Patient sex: F
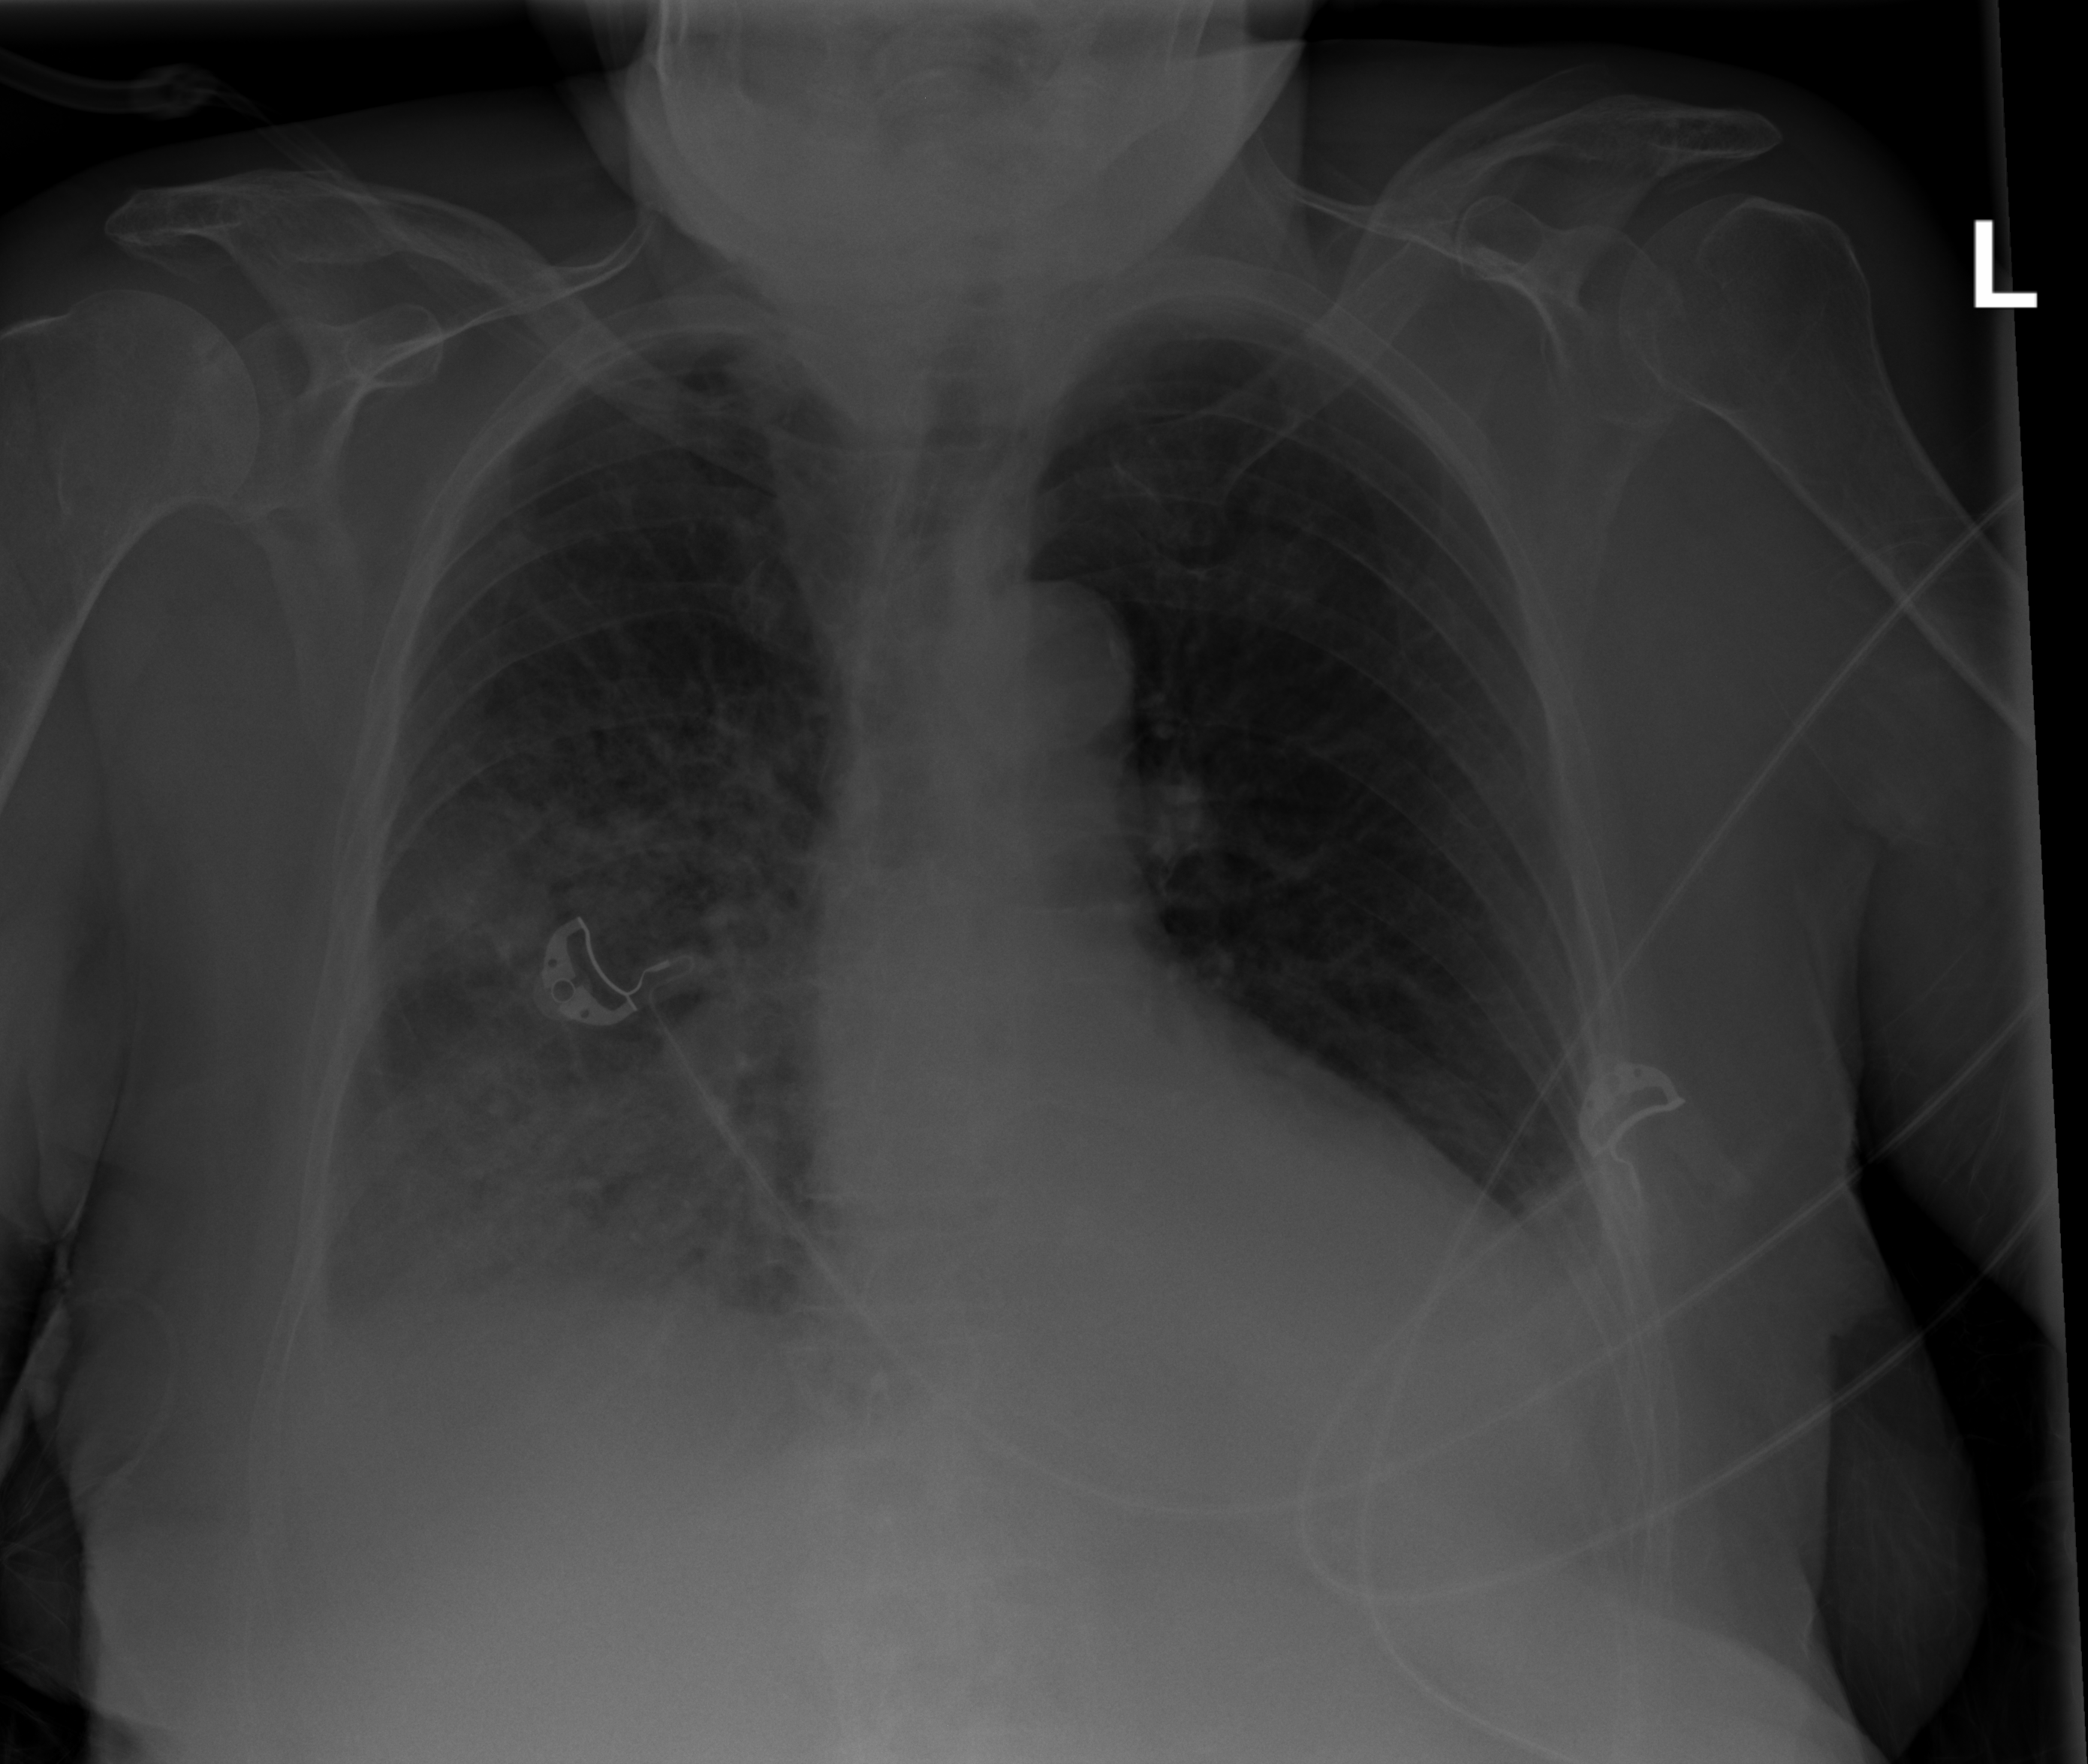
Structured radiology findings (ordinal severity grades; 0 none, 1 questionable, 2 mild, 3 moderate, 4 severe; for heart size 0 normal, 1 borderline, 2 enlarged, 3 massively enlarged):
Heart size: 2
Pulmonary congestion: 2
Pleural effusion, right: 2
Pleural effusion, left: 2
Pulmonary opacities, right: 3
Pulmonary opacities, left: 0
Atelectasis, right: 3
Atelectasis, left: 2